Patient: sex M, age 75
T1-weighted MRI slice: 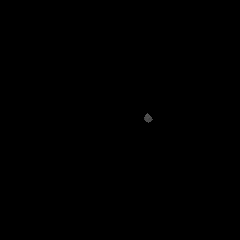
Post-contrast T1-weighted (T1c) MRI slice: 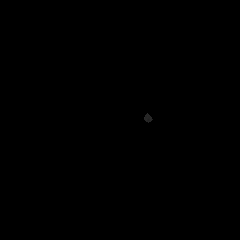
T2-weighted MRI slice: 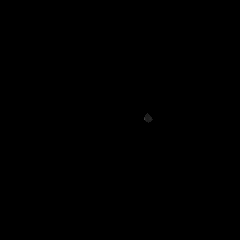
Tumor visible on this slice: no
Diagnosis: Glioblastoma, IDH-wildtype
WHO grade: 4